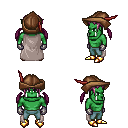
a pixel art fantasy rpg character, male body template, orc, green skin, gray cape, teal pants, pink twin-tailed hairstyle, leather cap, metal gloves, gold boots, four views (front, back, left, right), 2x2 character sprite sheet, small pixel art, hard edges, no anti-aliasing